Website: bh-photo
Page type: review-order
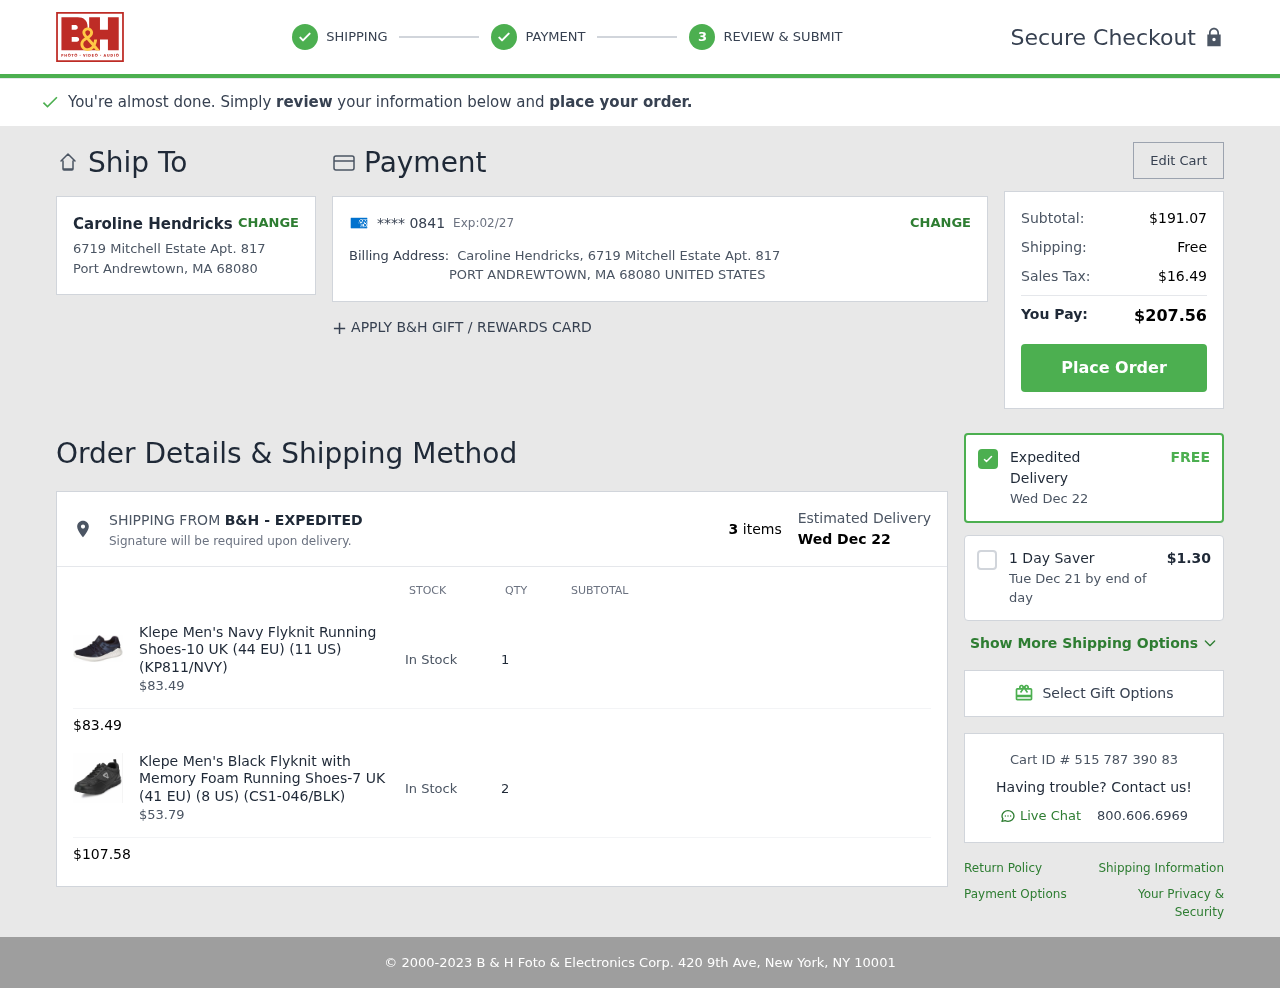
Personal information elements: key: PII_CARD_EXPIRY
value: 02/27
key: PII_CARD_LAST4
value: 0841
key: PII_CITY
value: Port Andrewtown
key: PII_COUNTRY
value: UNITED STATES
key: PII_FULLNAME
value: Caroline Hendricks
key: PII_POSTCODE
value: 68080
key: PII_STATE_ABBR
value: MA
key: PII_STREET
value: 6719 Mitchell Estate Apt. 817
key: PII_STREET2
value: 6719 Mitchell Estate Apt. 817
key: PII_FULLNAME2
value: Caroline Hendricks
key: PII_CITY2
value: PORT ANDREWTOWN
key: PII_STATE_ABBR2
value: MA
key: PII_POSTCODE_FULL
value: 68080
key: PII_POSTCODE_NUMERIC
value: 68080
Product elements: key: PRODUCT1_NAME
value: Klepe Men's Navy Flyknit Running Shoes-10 UK (44 EU) (11 US) (KP811/NVY)
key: PRODUCT1_PRICE
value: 83.49
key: PRODUCT1_QUANTITY
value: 1
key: PRODUCT2_NAME
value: Klepe Men's Black Flyknit with Memory Foam Running Shoes-7 UK (41 EU) (8 US) (CS1-046/BLK)
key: PRODUCT2_PRICE
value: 53.79
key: PRODUCT2_QUANTITY
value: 2
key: PRODUCT1_SUBTOTAL
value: $83.49
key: PRODUCT2_SUBTOTAL
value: $107.58
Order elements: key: ORDER_SUBTOTAL
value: $191.07
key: ORDER_SHIPPING_COST
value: Free
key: ORDER_TAX
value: $16.49
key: ORDER_TOTAL
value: $207.56
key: ORDER_NUM_ITEMS
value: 3 items
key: ORDER_DELIVERY_DATE
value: Wed Dec 22
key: ORDER_DELIVERY_DATE2
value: Wed Dec 22
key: ORDER_DELIVERY_DATE_ALT
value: Tue Dec 21 by end of day
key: ORDER_EXPEDITED_SHIPPING
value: $1.30
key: ORDER_ID
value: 515 787 390 83